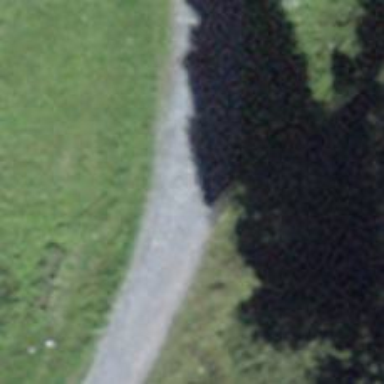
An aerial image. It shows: Gravel track with grade1.